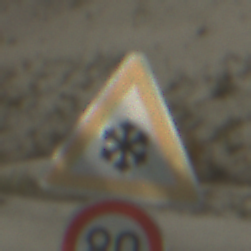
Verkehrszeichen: SchneeOderEisglaette
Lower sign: Geschwindigkeit80
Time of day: MorningAfternoon
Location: Outdoor (Beach)
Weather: PartlyCloudy
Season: NotSpecified
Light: Natural